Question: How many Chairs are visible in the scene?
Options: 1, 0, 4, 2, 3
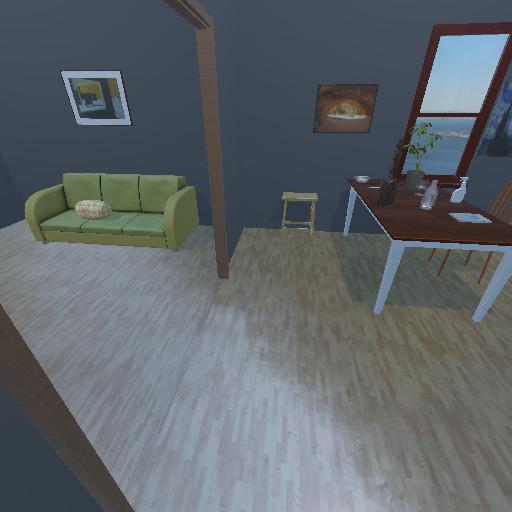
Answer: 1